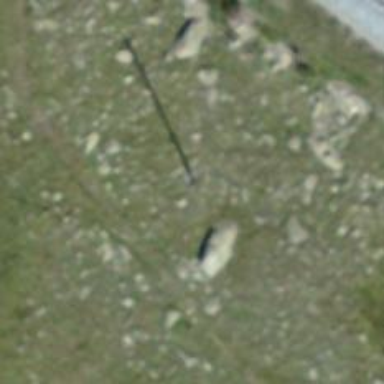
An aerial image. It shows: Power pole.